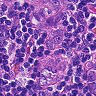
Metastatic tissue present: yes